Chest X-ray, PA view. Patient: 32 years old, sex F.
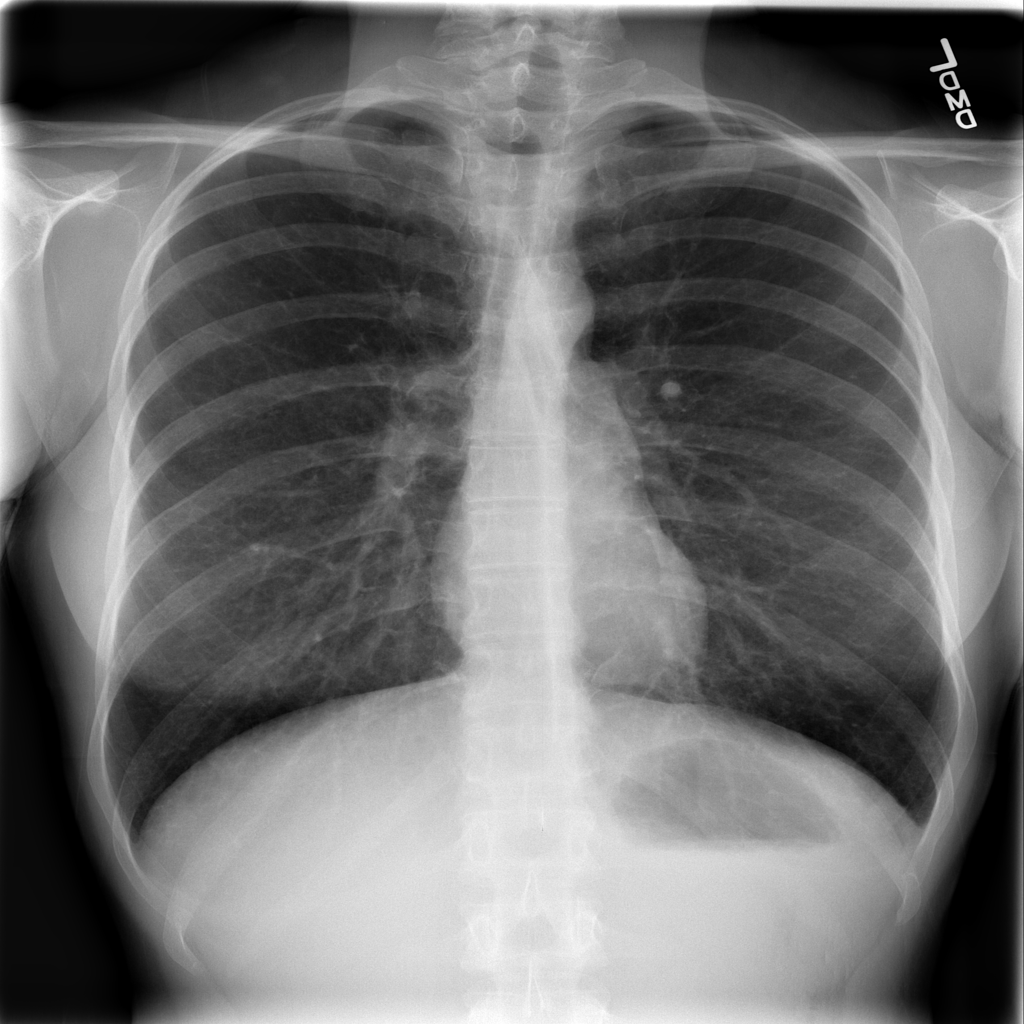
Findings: No Finding